Question: I'm using PHPExcel to generate some excel export. Excel has an autoline break feature. How can i activate this ?
My customer use only Microsoft Excel, so it don't have to support others programs.
Any ideas ?
I may use something like this : <URL> But that's more a kind of hack, than a real solution.
See, once columns are merged, wrap text fail. I tryied to add wrap text upon every column merged, but it don't affect result.

The cells are merged, then i add wrap text, then i add text.
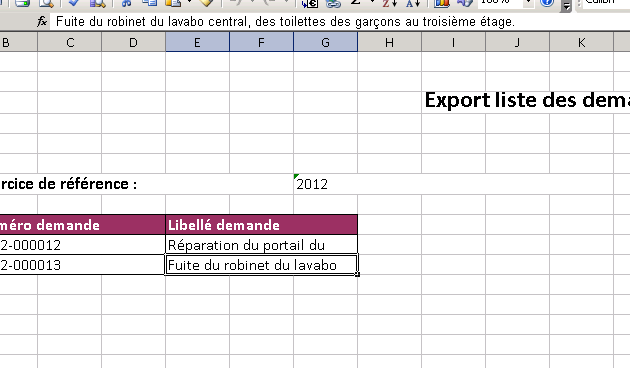
Answer: Set the column to a fixed width; setWrapText(true) for the cells, and see what happens.
Look at the second sheet created in /Tests/05featuredemo.php for an example.
You only need to use
if you want to control exactly where a line wraps